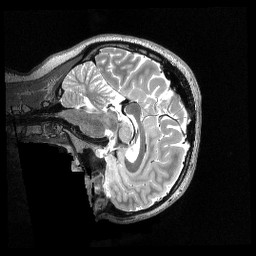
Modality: T2w
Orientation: sagittal
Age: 20
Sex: female
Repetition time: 3.2 s
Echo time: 0.563 s